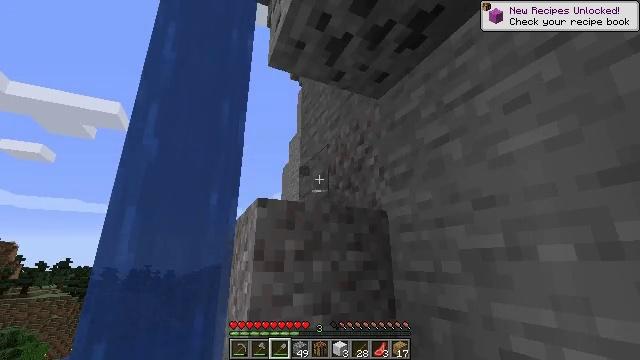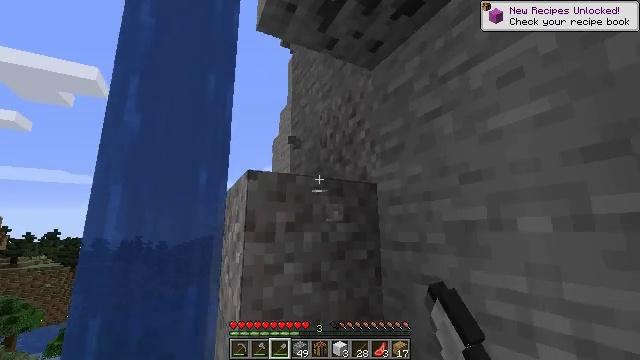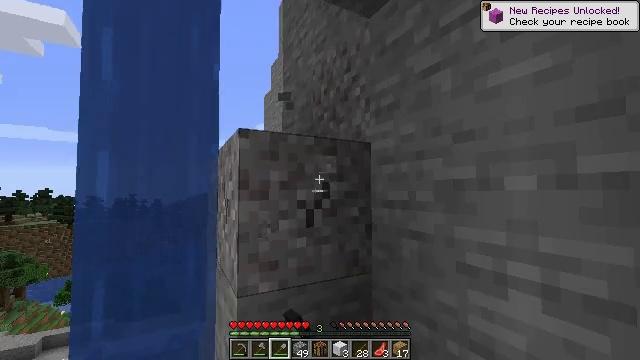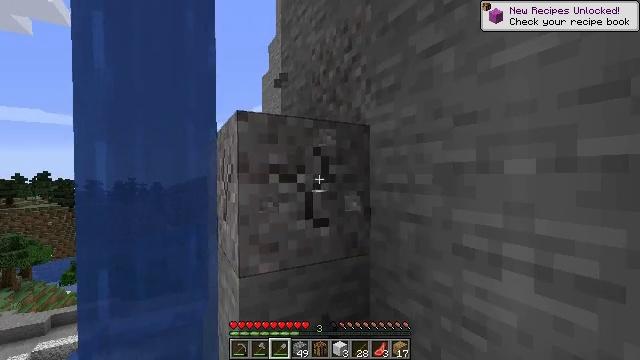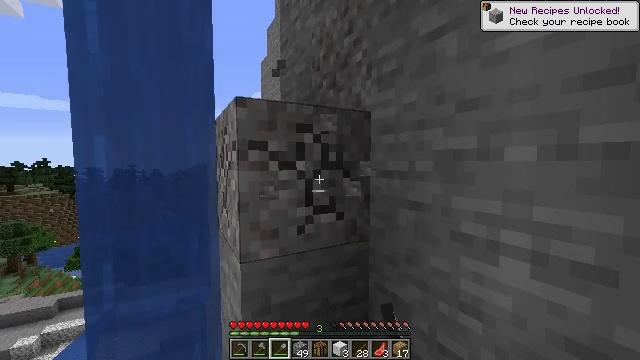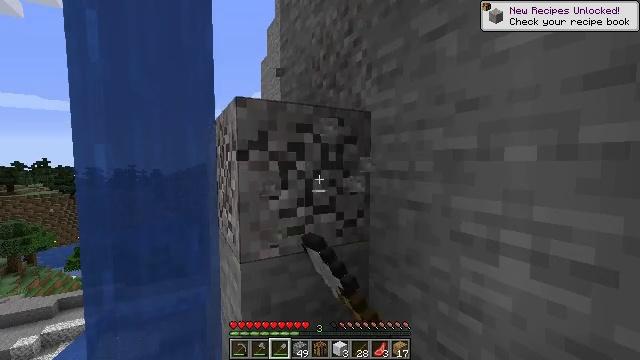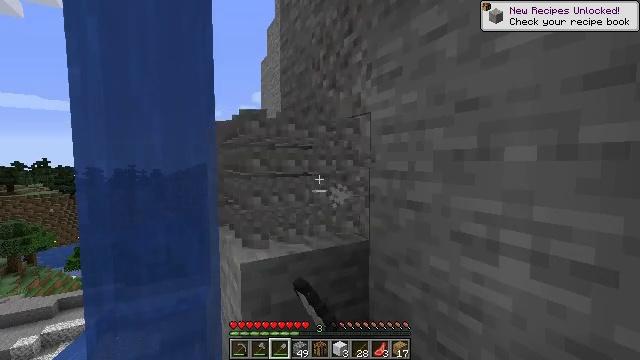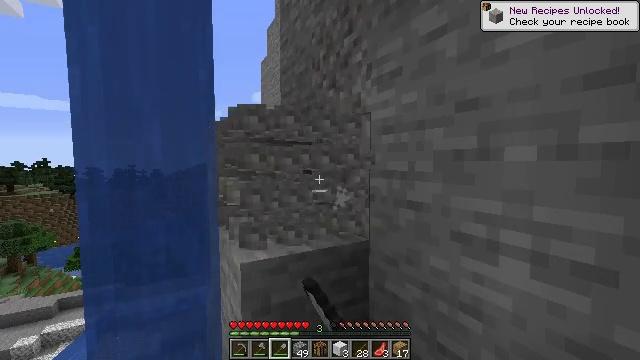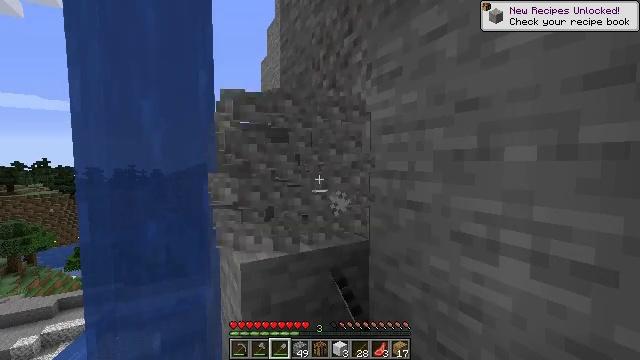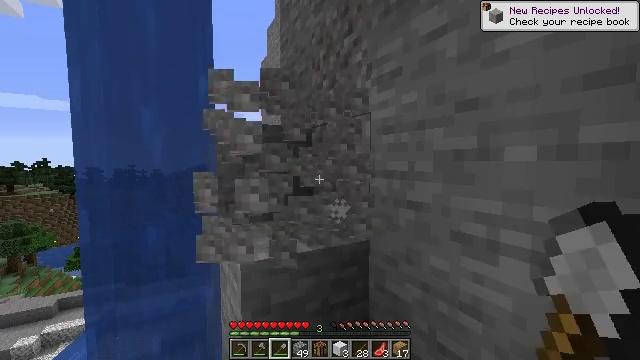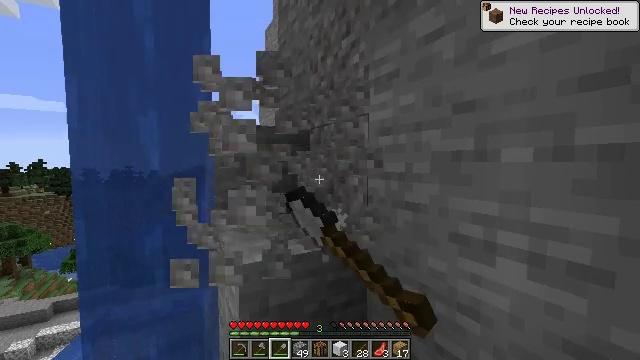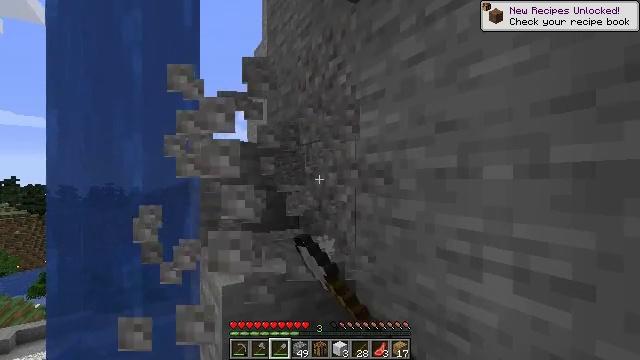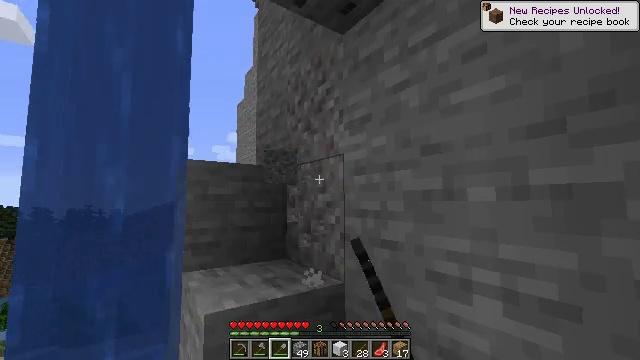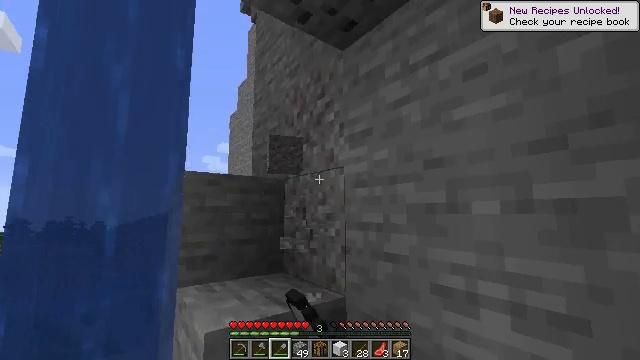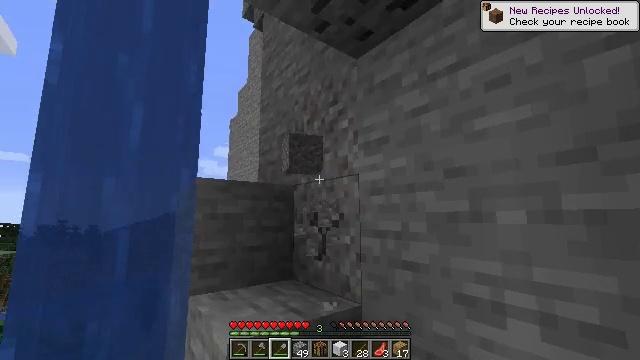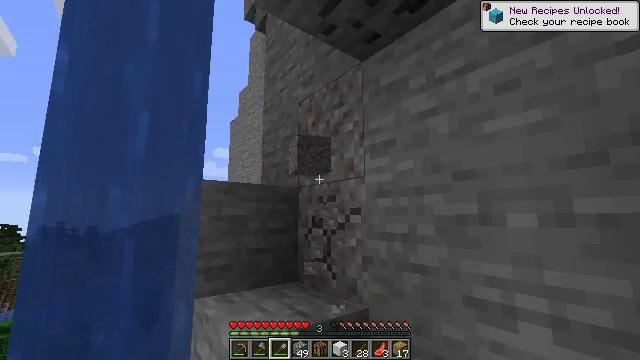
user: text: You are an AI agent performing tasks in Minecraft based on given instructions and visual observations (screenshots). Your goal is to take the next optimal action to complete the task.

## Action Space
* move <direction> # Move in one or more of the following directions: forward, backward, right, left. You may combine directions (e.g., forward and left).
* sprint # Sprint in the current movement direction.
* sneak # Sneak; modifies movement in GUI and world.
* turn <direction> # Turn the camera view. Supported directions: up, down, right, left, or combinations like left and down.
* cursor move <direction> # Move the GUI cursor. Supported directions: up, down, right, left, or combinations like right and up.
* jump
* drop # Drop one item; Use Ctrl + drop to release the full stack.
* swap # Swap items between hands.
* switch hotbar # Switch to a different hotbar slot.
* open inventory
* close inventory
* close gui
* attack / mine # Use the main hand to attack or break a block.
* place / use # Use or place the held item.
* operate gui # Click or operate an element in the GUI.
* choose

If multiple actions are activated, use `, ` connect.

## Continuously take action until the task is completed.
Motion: motion action
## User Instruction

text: Shovel up some gravel.
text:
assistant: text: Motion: turn right and down, attack / mine
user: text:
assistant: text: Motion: turn right and down, attack / mine
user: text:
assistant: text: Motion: turn down, attack / mine
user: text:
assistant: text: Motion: turn down, attack / mine
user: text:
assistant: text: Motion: attack / mine
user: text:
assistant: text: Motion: attack / mine
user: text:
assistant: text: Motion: attack / mine
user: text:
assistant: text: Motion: attack / mine
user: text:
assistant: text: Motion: attack / mine
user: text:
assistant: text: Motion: attack / mine
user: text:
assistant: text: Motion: turn right and up, attack / mine
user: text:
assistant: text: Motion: turn right and up, attack / mine
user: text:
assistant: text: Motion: move left, turn right and up, attack / mine
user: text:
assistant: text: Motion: move left, turn up, attack / mine
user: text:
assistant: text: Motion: move left, attack / mine
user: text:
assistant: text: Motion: attack / mine
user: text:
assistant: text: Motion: turn right, attack / mine
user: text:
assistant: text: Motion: turn right, attack / mine
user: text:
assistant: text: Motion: turn right, attack / mine
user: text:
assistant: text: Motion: turn right, attack / mine
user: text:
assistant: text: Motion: attack / mine
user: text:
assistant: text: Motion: attack / mine
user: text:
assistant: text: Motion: move forward, attack / mine
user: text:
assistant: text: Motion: move forward, attack / mine
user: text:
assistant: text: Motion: move forward, attack / mine
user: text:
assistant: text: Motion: attack / mine
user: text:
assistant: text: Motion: attack / mine
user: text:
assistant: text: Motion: attack / mine
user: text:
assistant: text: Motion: turn right and down, attack / mine
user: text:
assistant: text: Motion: turn down, attack / mine